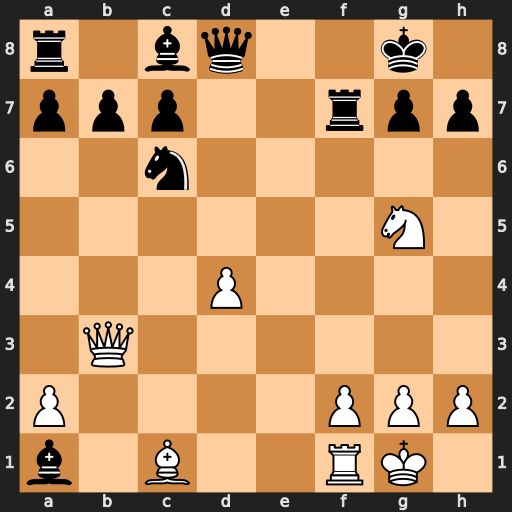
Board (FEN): r1bq2k1/ppp2rpp/2n5/6N1/3P4/1Q6/P4PPP/b1B2RK1
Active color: w
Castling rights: -
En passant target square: -
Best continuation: Qxf7+ Kh8 Qh5 Bf5 Nf7+ Kg8 Nxd8